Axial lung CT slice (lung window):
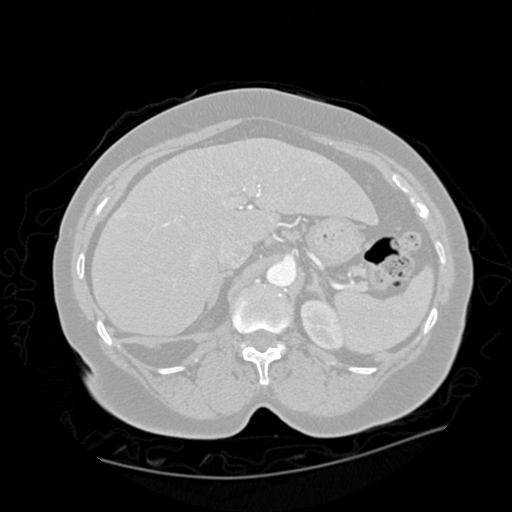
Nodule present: no